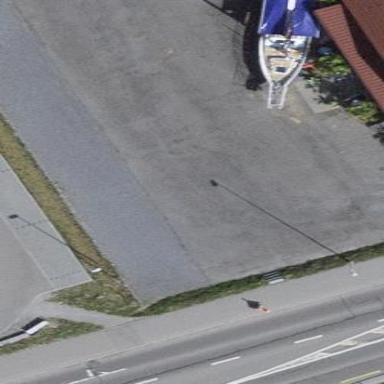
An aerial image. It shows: Parking area with surface.